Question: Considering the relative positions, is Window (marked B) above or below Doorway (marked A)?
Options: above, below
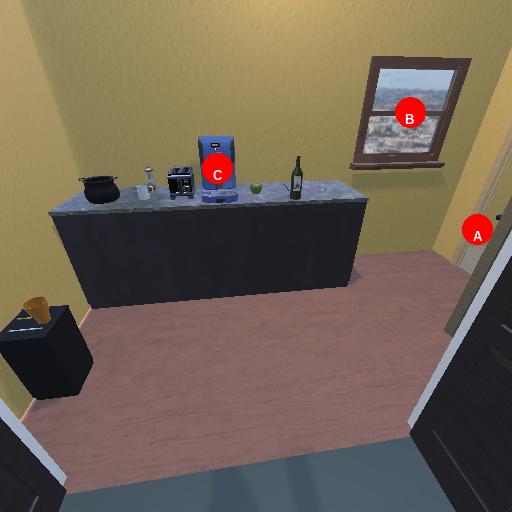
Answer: above